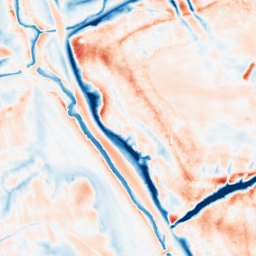
Category: edge_preserving
Decomposition family: guided
Decomposition parameters: radius: 8
eps: 0.1
Upsampling method: linear_exact
Upsampling parameters: scale: 4
Upsampling scale: 4